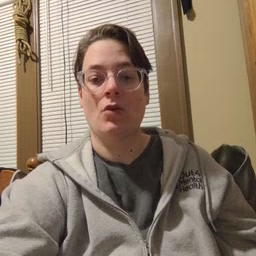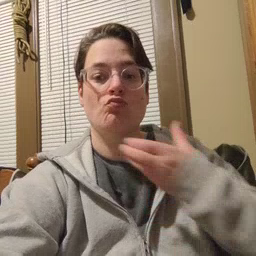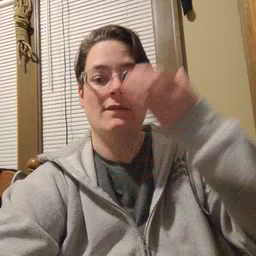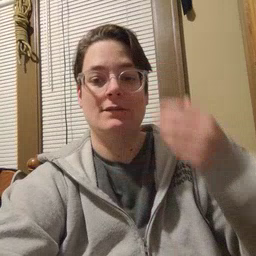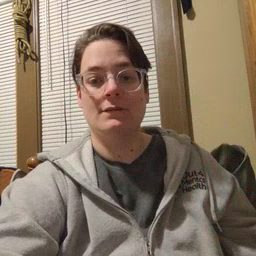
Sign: giraffe